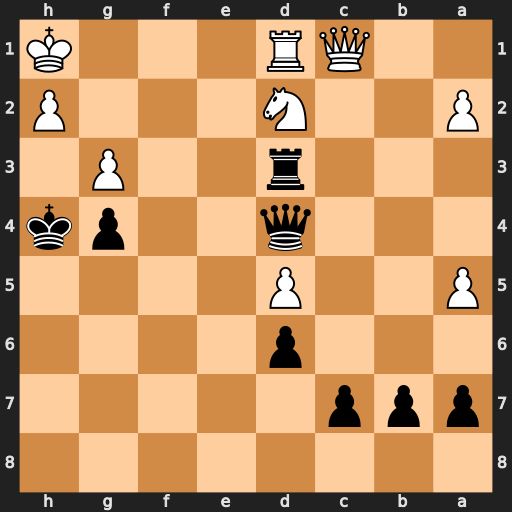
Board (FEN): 8/ppp5/3p4/P2P4/3q2pk/3r2P1/P2N3P/2QR3K
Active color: b
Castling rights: -
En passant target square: -
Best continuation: Kh3 Nf3 Rxd1+ Qxd1 Qxd1+